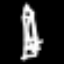
Label: pencil